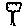
Label: tree